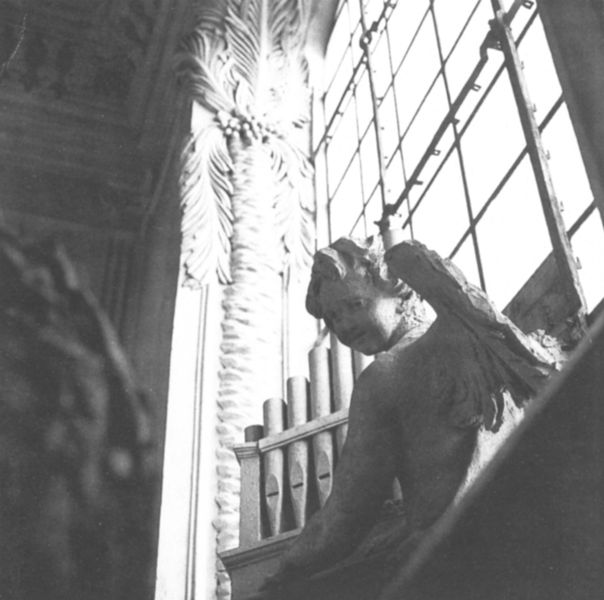
Titel: Gesims in der Cappella S. Cecilia
Künstler: Antonio Gherardi
Standort: Rom, S. Carlo ai Catinari (EU - I - Latium)
Schlagwörter: feder, flügel, schatten, fenster, licht, kirche, figur, engel, putte, putto, skulptur, relief, enge, perspektive, detail, stuck, palme, foto, fotografie, scheiben, orgel, verschwommen, laibung, pfeifen, froschperspektive, orgelpfeifen, schulterblick, orgen, laigung